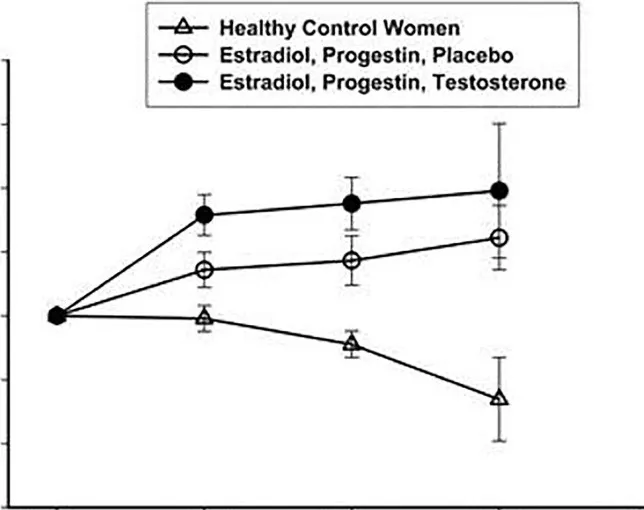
Percentage change over 3 years in femoral neck.
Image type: pathology (immunostaining)